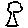
Label: tree